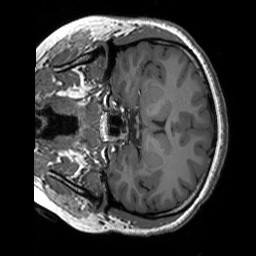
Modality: T1w
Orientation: coronal
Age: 22
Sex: female
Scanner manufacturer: siemens
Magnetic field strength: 3 T
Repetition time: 1.9 s
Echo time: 0.00252 s